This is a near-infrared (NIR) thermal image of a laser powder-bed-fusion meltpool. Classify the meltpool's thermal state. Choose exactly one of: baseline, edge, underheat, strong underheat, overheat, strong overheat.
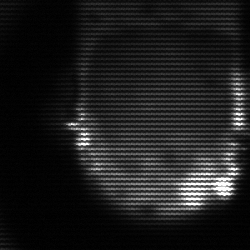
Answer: baseline